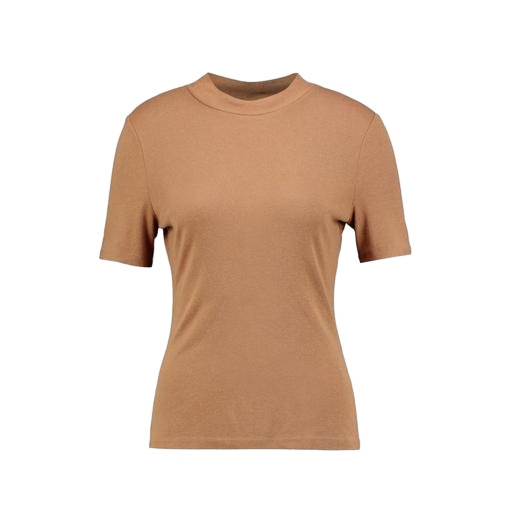
high-neck ribbed-jersey t-shirt, tan t-shirt, high-neck top, white background